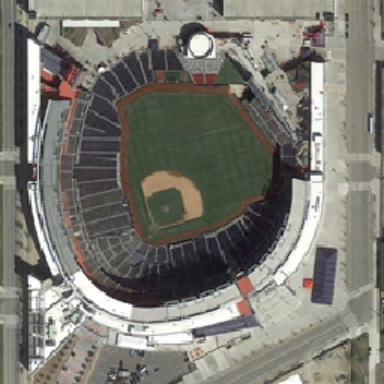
There is a stadium beside the road .